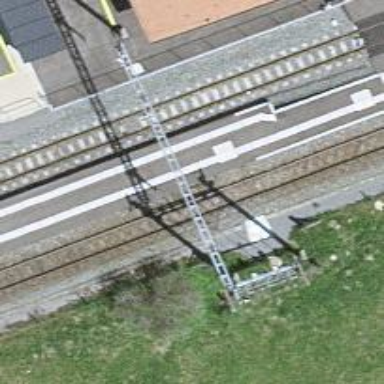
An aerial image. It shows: Stop for narrow gauge railways at public transport stop position.